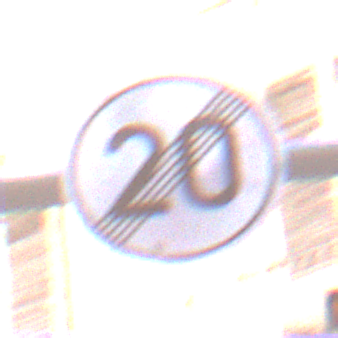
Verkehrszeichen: EndeGeschwindigkeit20
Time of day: MorningAfternoon
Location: Outdoor (Urban)
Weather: PartlyCloudy
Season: NotSpecified
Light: Natural